九年级 · 度量几何学
(本小题8.0分)

如图, 四边形 $A B C D \sim$ 四边形 $E F G H$, 试求出 $x$ 及 $\angle \alpha$ 的大小.

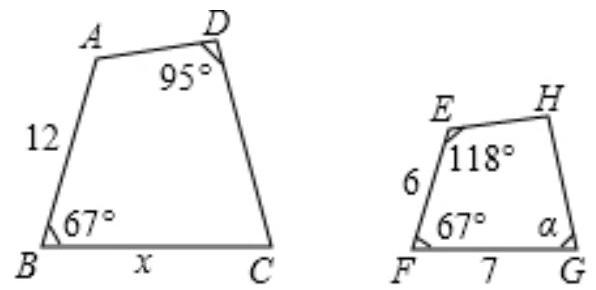
答案: 解: 四边形 $A B C D \backsim$ 四边形 $E F G H$,

$\therefore C=\angle G, \angle A=\angle E=118^{\circ}, \frac{A B}{E F}=\frac{B C}{F G}$,

$\because$ 四边 $A B C D$,

$\therefore \angle A+\angle B+\angle C+\angle D=360^{\circ}$,

$\therefore \angle C=80^{\circ}$,

$\therefore \angle \alpha=\angle G=80^{\circ}$,

$\because A B=12, E F=6, F G=7$,

$\therefore \frac{12}{6}=\frac{x}{7}$,

$\therefore x=14$.

解析: 根据四边形 $A B C D \sim$ 四边形 $E F G H$ 相似的性质, 得出对应边的比相等, 对应角相等即可.

本题考查了相似四边形的性质, 掌握相似四边形的性质对应边的比相等, 对应角相等是解题的关键.